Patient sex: F
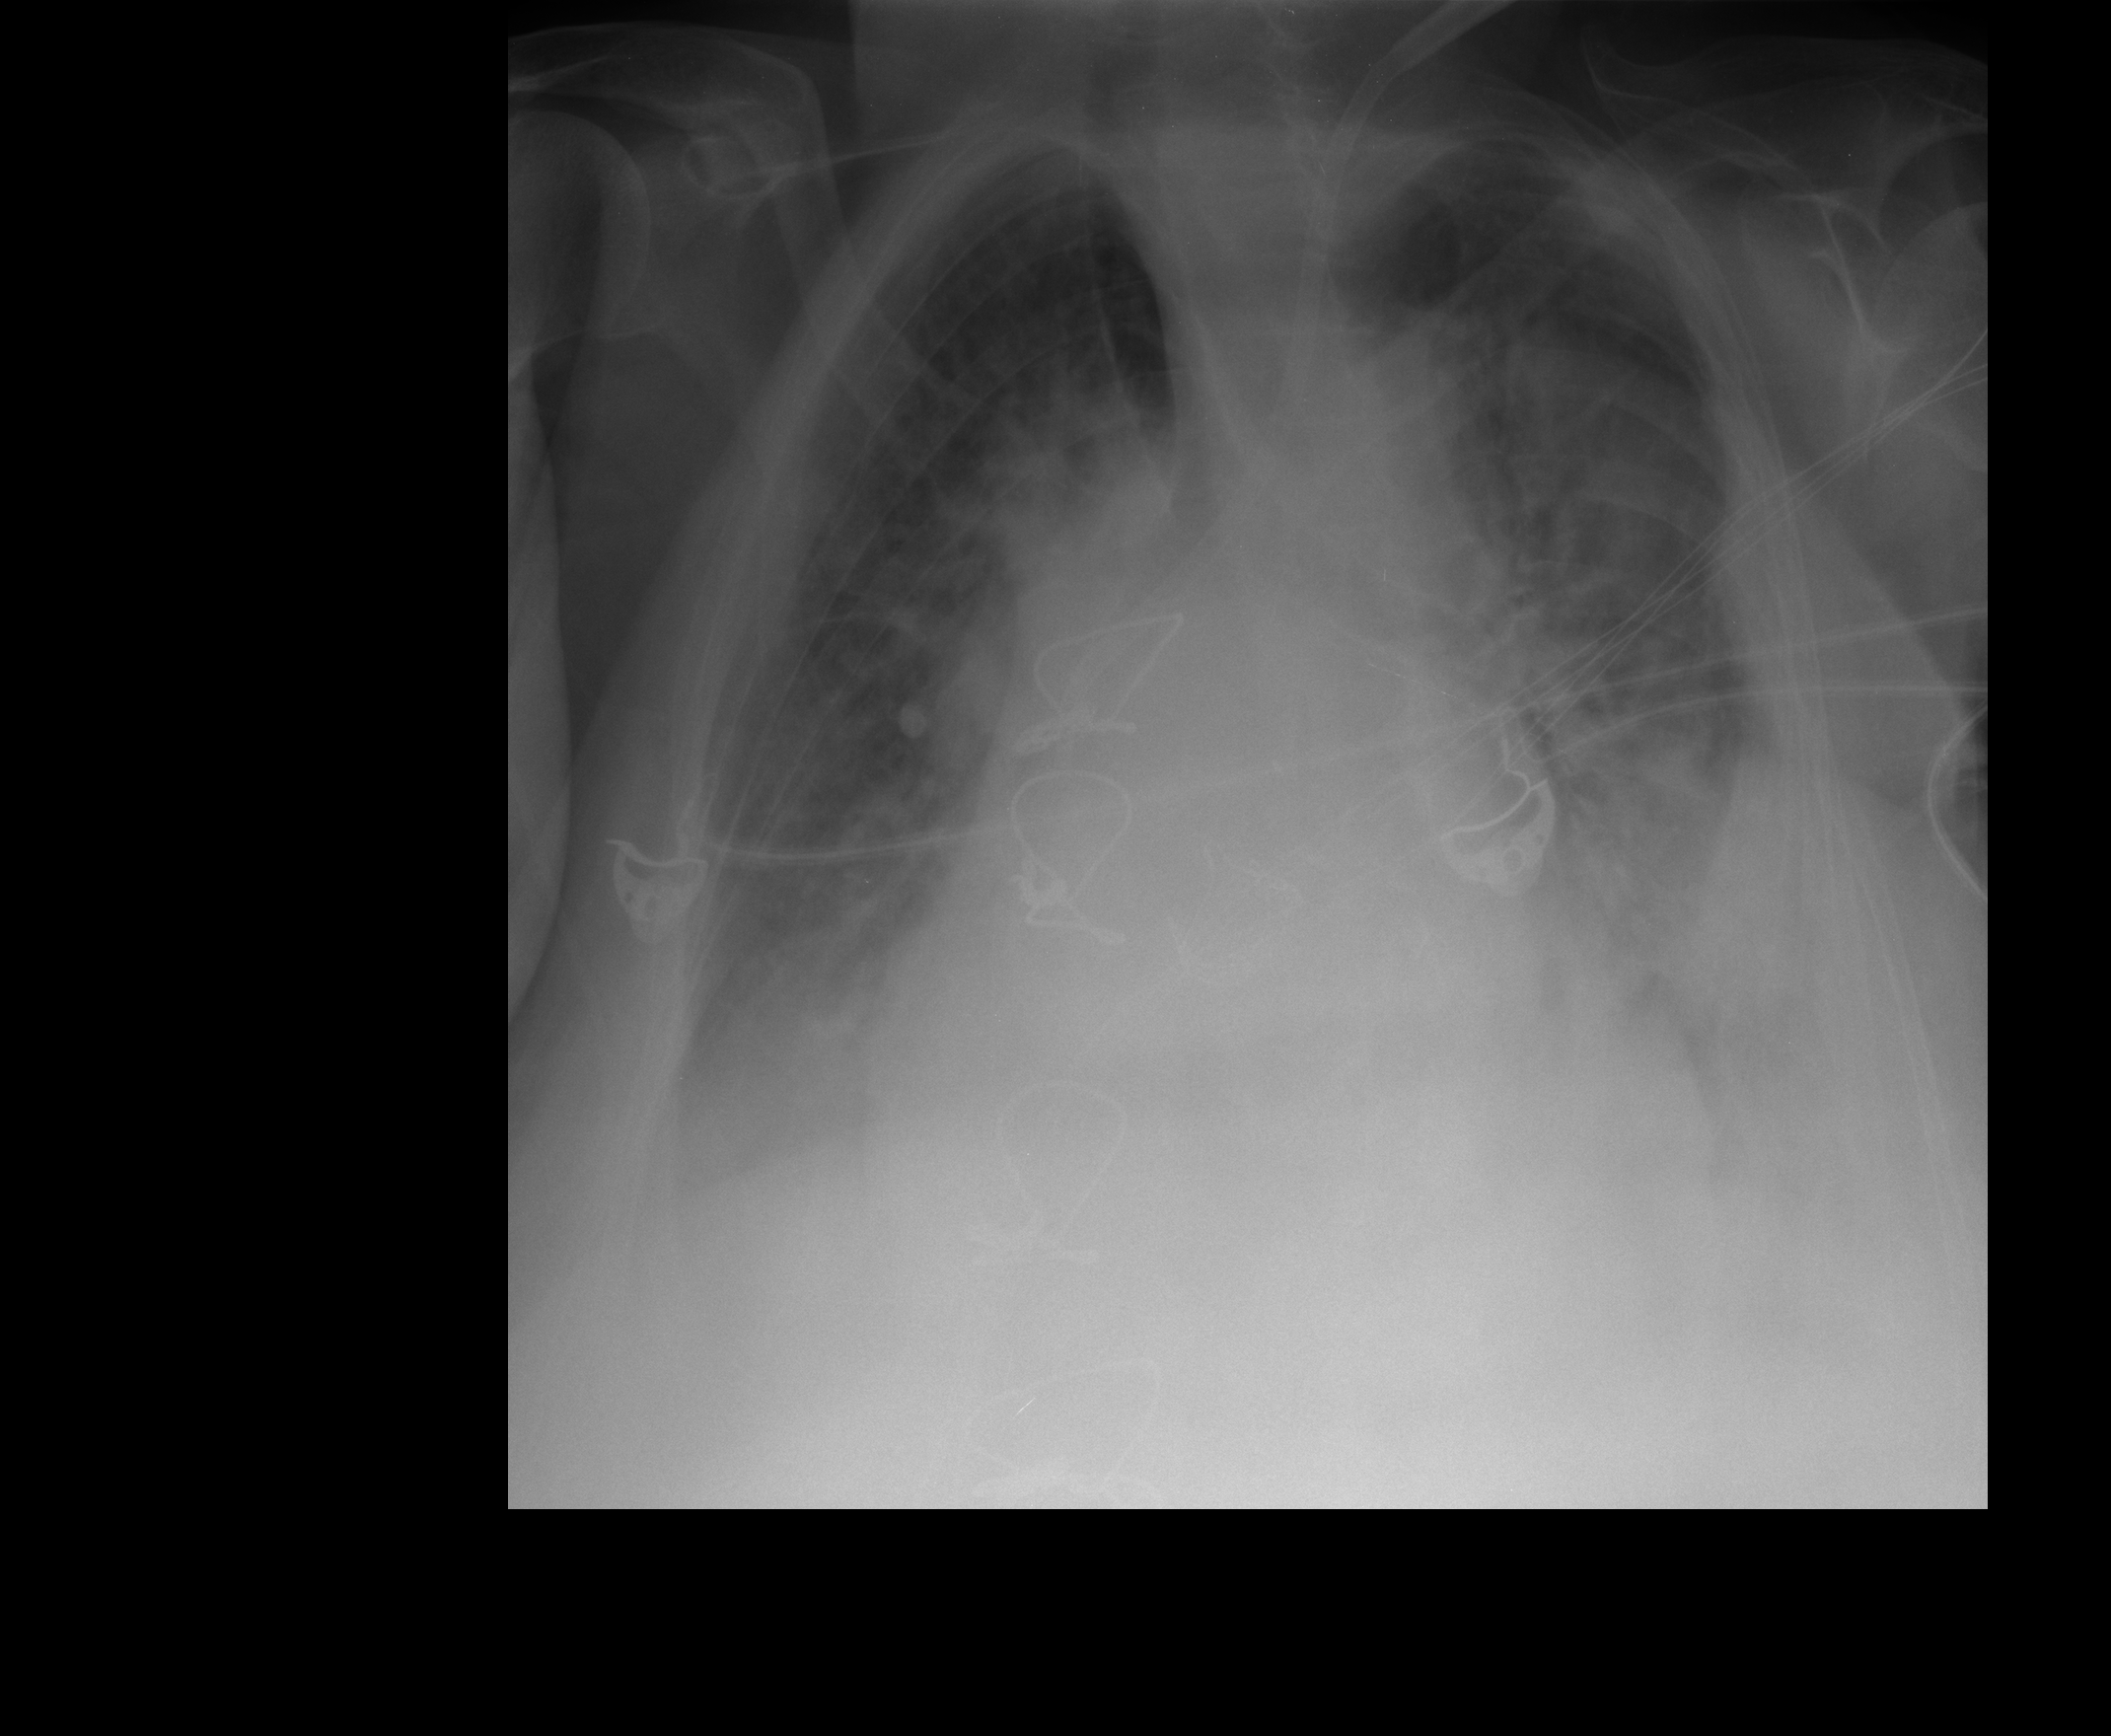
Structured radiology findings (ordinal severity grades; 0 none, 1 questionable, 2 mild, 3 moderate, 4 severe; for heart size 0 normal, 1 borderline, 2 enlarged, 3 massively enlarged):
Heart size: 2
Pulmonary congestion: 3
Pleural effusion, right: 3
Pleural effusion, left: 3
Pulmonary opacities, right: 1
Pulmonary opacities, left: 2
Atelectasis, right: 2
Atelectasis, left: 2